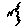
Label: zigzag